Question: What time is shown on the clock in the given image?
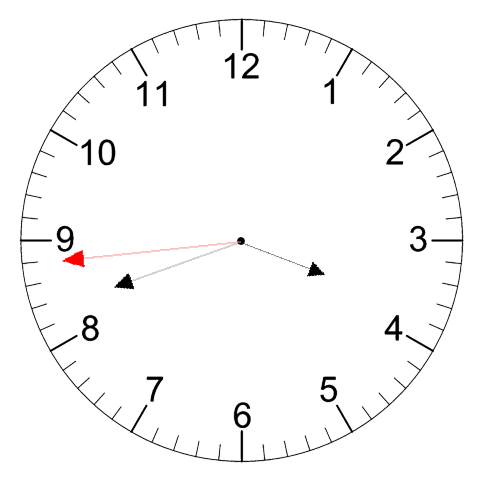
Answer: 03:41:44